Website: home-depot
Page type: delivery-shipping
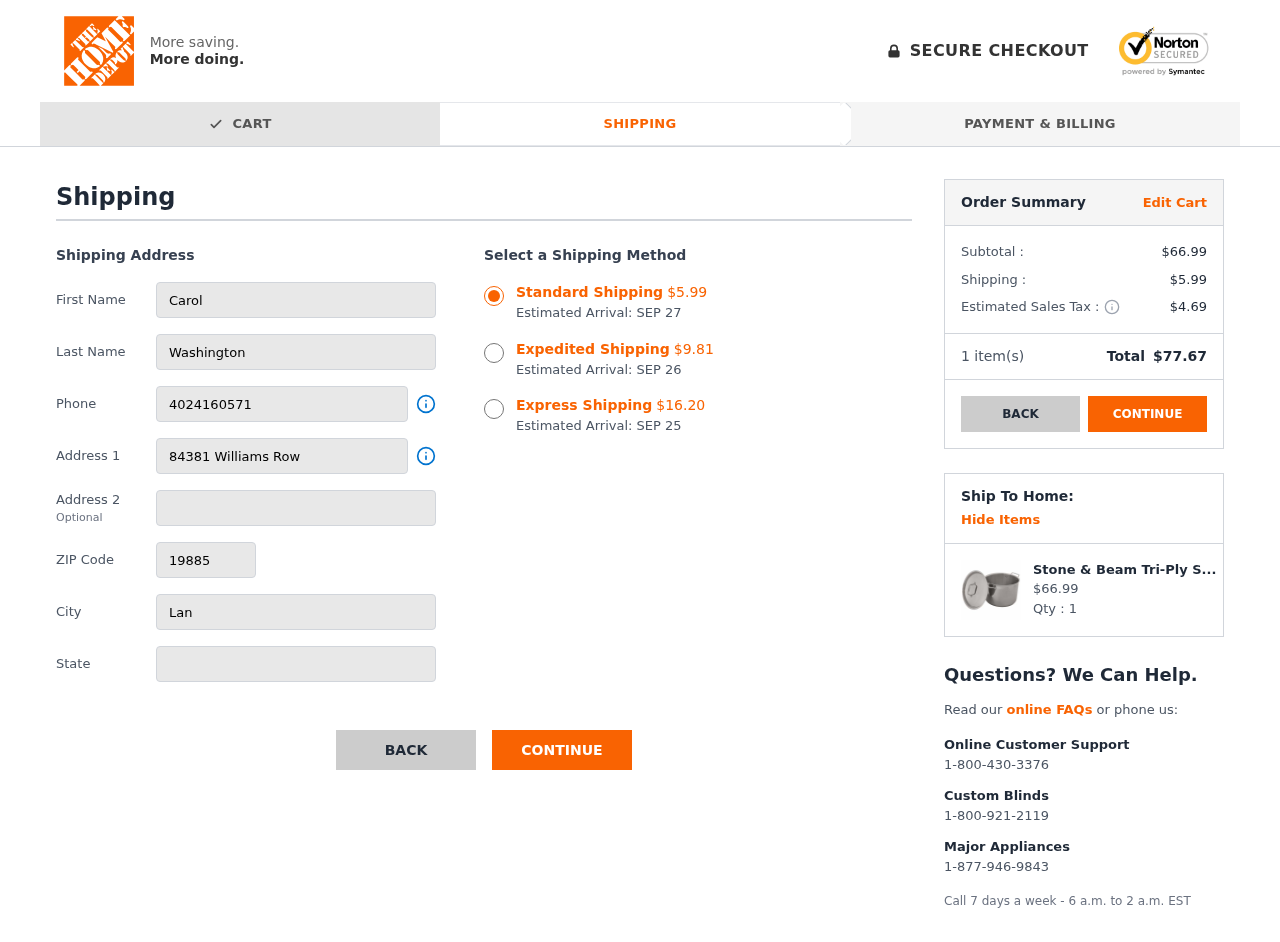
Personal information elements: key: PII_CITY
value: Langside
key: PII_FIRSTNAME
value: Carol
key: PII_LASTNAME
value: Washington
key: PII_PHONE
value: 4024160571
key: PII_POSTCODE
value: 19885
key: PII_STATE
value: Nebraska
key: PII_STREET
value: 84381 Williams Row
Product elements: key: PRODUCT1_NAME
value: Stone & Beam Tri-Ply Stainless Steel Stockpot, 12-Quart (Renewed)
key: PRODUCT1_PRICE
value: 66.99
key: PRODUCT1_QUANTITY
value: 1
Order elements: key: ORDER_SHIPPING_COST_STANDARD
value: $5.99
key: ORDER_DELIVERY_DATE
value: SEP 27
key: ORDER_SHIPPING_COST_EXPEDITED
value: $9.81
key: ORDER_DELIVERY_DATE_EXPEDITED
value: SEP 26
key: ORDER_SHIPPING_COST_EXPRESS
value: $16.20
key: ORDER_DELIVERY_DATE_EXPRESS
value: SEP 25
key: ORDER_SUBTOTAL
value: $66.99
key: ORDER_SHIPPING_COST
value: $5.99
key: ORDER_TAX
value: $4.69
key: ORDER_NUM_ITEMS
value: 1
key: ORDER_TOTAL
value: $77.67